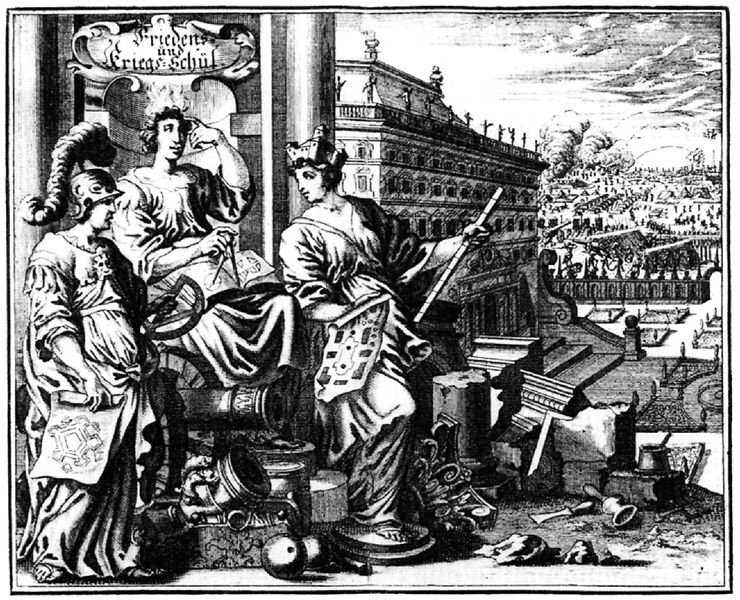
Titel: Neue und Gründliche Mathematische Friedens- und Kiregs-Schule, Nürnberg, Titelblatt
Künstler: Johann Sebastian Gruber
Schlagwörter: feuer, landschaft, menschen, stadt, grau, männer, schwarz, säule, säulen, weiss, zeichnung, haus, architektur, rauch, drei, personen, schrift, krieg, zerstörung, chair, crown, fight, king, könig, men, palace, people, soldier, soldiers, thron, throne, white, women, black, sitting, three, windows, vase, foto, kanone, ruine, denken, palast, himmeö, druck, stich, schwarzweiß, text, aufstand, ruinen, helm, frieden, rom, karte, feather, werkzeug, smoke, fighting, roman, sky, stone, building, german, street, dreck, helmet, plan, garden, path, drawing, paper, lineal, black and white, sketch, town, outside, city, emperor, maßstab, bauplan, architekt, fort, winkel, rome, lageplan, inscription, architect, plans, stadtplanung, map, zirkel, berater, war, staff, soilders, description, freiden, broken, massband, compass, winkelmesser, math, rubble, chalice, ruler, mess, destroyed, helfm, canon, plume, cit, debris, calculation, stadkarte, zerstöung, compas, zirkel winkel, ancient times, founder, protractor, deutchland